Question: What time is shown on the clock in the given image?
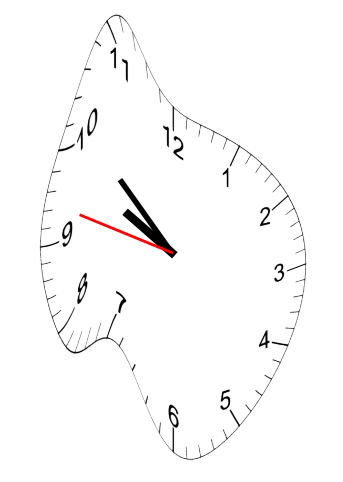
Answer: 09:51:47